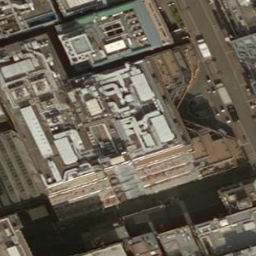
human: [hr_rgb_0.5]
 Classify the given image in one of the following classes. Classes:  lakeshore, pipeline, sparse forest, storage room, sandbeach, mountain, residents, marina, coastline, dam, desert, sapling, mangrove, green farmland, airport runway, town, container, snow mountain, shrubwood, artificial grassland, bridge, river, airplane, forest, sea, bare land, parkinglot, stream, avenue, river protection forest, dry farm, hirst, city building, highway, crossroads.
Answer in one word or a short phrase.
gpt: city building